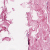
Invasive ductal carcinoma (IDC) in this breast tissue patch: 0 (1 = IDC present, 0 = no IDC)